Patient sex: M
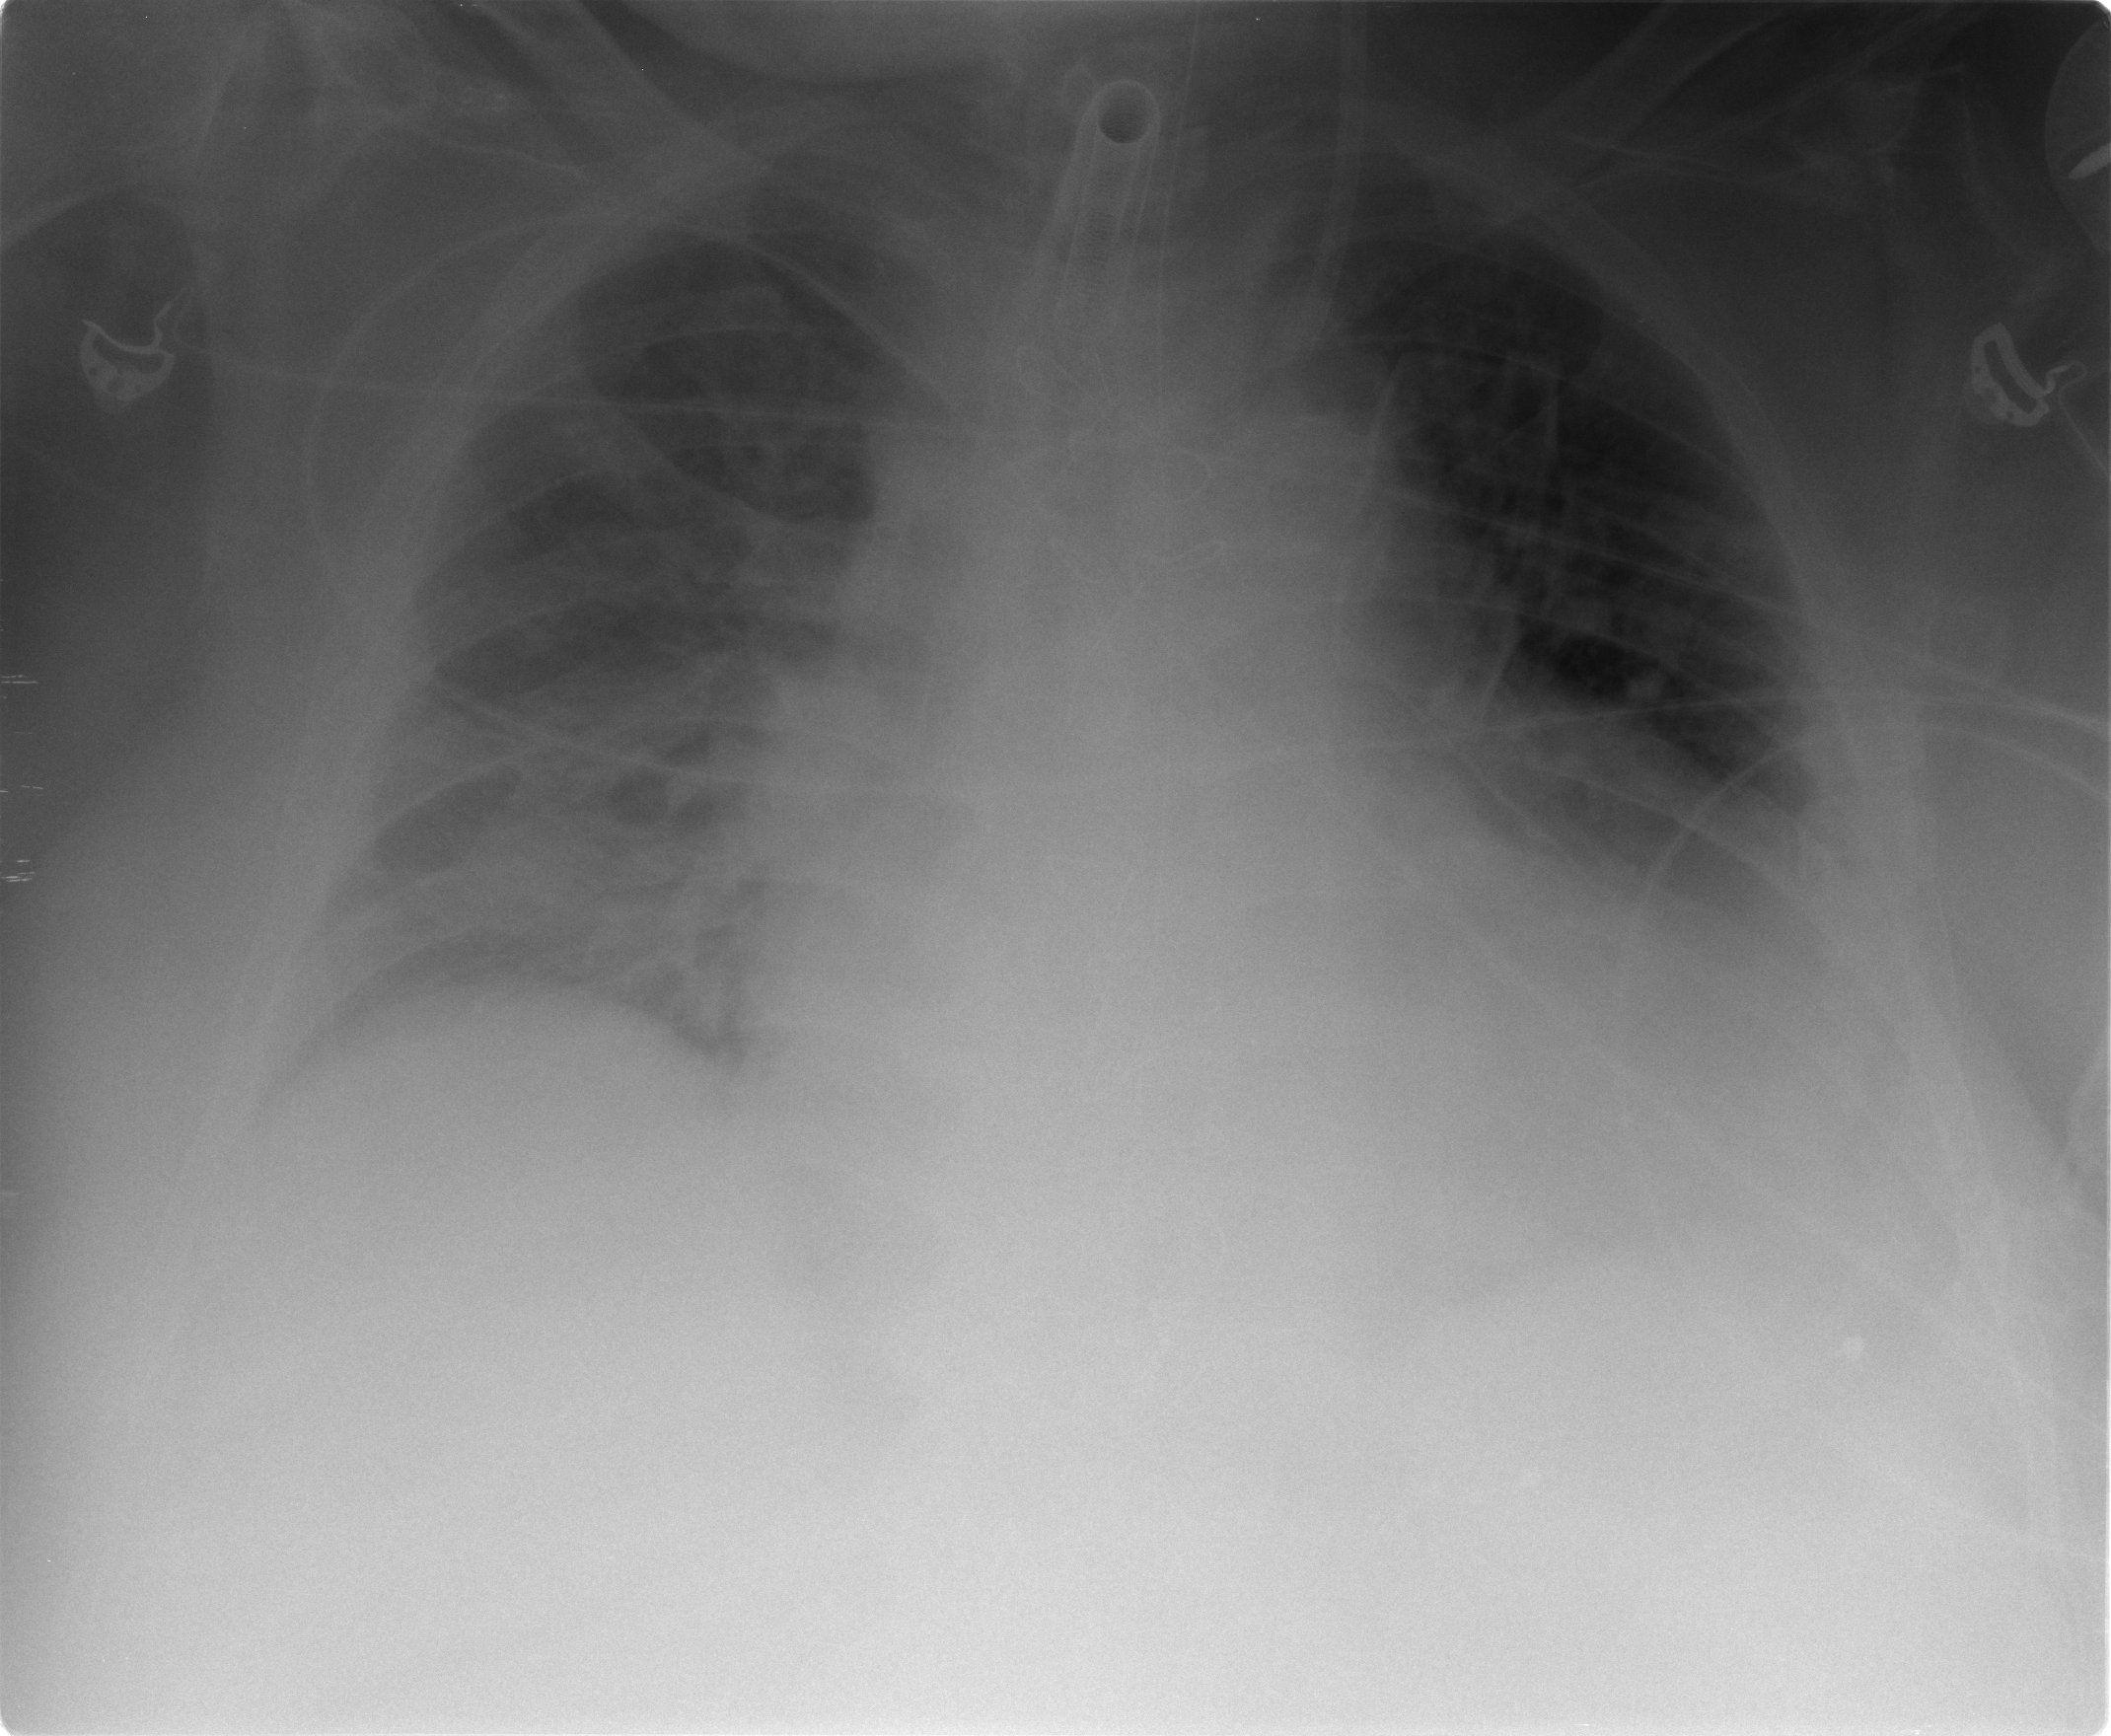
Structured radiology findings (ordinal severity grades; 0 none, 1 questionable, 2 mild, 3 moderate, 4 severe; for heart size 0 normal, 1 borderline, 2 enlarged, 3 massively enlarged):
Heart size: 3
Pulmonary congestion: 2
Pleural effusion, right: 2
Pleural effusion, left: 2
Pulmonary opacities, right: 2
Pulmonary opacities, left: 1
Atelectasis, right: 3
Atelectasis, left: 2